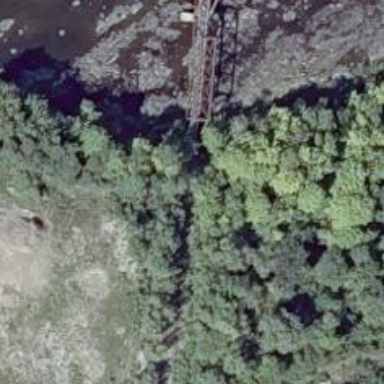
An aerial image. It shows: Abandoned railway bridge with truss structure over path.